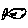
Label: fish